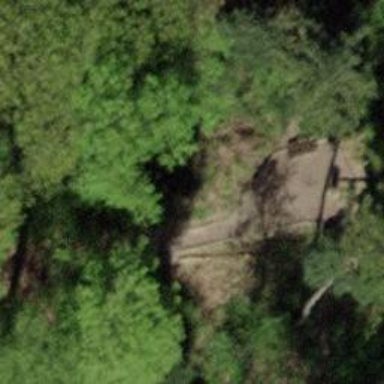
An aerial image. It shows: Bench.